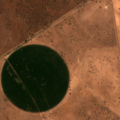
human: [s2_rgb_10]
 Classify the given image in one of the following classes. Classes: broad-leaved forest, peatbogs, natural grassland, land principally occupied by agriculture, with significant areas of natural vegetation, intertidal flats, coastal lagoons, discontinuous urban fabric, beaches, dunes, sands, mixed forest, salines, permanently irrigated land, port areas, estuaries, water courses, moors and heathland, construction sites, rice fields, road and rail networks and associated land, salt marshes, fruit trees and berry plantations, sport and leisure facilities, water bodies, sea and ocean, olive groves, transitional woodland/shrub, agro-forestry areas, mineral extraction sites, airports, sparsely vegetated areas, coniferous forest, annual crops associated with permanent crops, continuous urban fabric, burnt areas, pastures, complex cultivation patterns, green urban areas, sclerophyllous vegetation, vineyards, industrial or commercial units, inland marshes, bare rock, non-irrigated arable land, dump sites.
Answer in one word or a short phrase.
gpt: permanently irrigated land, olive groves, pastures, agro-forestry areas